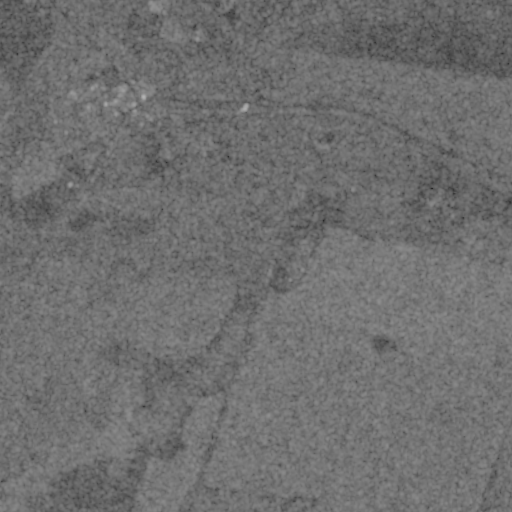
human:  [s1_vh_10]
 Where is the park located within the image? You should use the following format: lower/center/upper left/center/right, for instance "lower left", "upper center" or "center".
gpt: The park is located in the upper left of the image.
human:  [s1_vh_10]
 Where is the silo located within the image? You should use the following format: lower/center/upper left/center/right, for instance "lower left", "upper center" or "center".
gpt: The silo is located in the upper center of the image.
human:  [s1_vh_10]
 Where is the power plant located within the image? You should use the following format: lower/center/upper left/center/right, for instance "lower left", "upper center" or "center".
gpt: There is no power plant in the image.

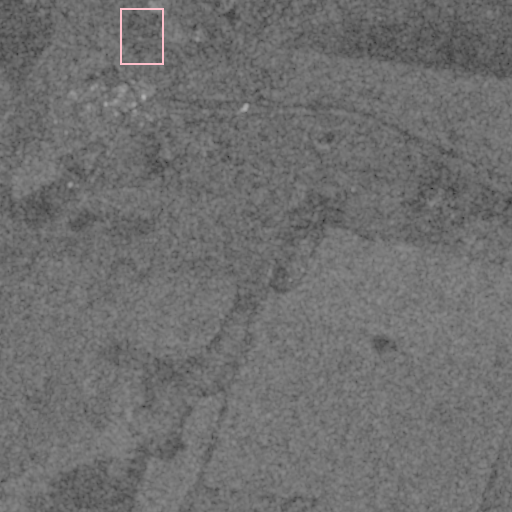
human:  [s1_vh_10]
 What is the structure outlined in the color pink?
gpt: The structure outlined in pink is a park.
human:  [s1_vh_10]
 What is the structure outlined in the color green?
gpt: There is no green outline.